Field crop: tomato
Growth stage: 2
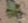
Species: solanum